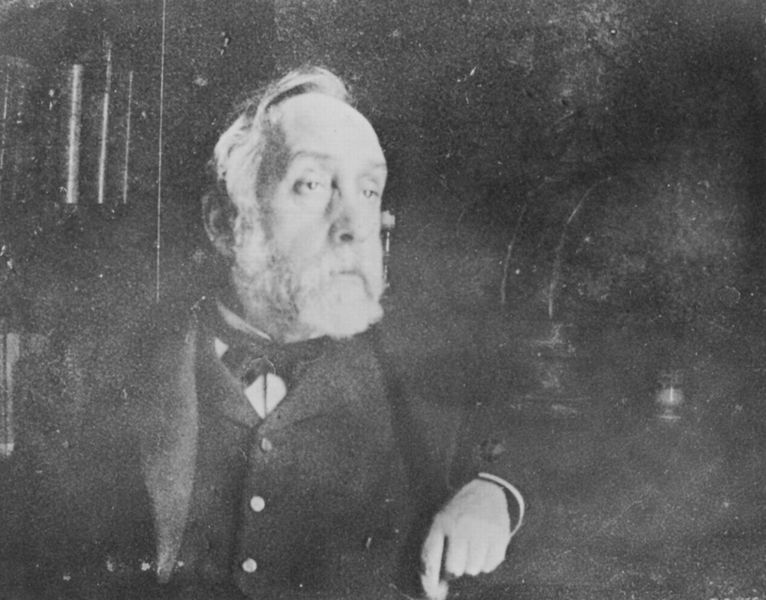
Titel: Degas in seiner Bibliothek (rechtes Profil)
Künstler: Antoine Degas
Institution: Sammlung André Jammes
Schlagwörter: dunkel, hand, kopf, mann, schatten, weiß, sitzen, brust, degas, finger, frisur, grau, hell, hintergrund, licht, mund, nase, ohr, schwarz, stirn, blick, schleife, alt, anzug, bart, hemd, jacke, regal, augen, gesicht, kragen, vollbart, ärmel, bild, bildnis, portrait, porträt, haare, mantel, sitzend, brustbild, knopf, locke, ohren, stock, bücher, leere, monochrom, ausdruck, auto, pfeife, ernst, barbe, brauen, nez, oreille, knöpfe, dreiviertelprofil, fliege, jackett, knopfleiste, revers, sakko, weste, masche, striche, unscharf, foto, fotografie, photographie, maschine, alter, greis, denken, oberfläche, schwarz weiss, blanc, mundwinkel, noir, koteletten, manschetten, tasche, freud, nasenloch, halbglatze, wissenschaftler, photo, flecken, bücherregal, orgel, chwarz, industrialisierung, binder, bibliothek, abzug, fotographie, cheveux, main, rückwand, boutons, jackentasche, boucle, fehler, grauhaarig, röhren, verblasst, noir et blanc, sépia, positiv, daguerreotypie, sozialgeschichte, porträtaufnahme, weißhaarig, gilet, kopfstütze, blick in die ferne, kragens, ohrstöppsel, to, vintageprint, cheveux blancs, schaut zur seite, jackettt, man, veston